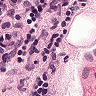
Metastatic tissue present: yes